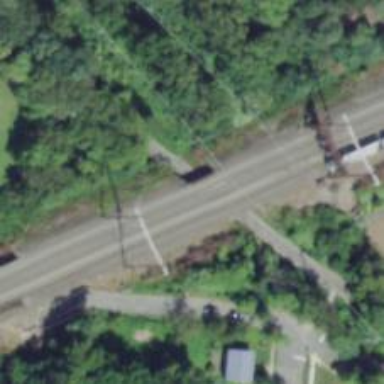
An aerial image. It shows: Bridge over electrified railway with contact line.